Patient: sex M, age 67
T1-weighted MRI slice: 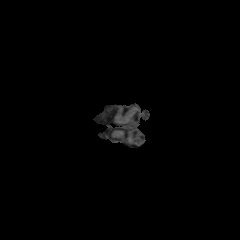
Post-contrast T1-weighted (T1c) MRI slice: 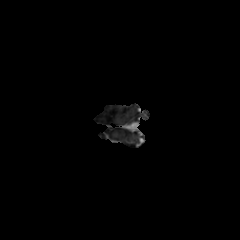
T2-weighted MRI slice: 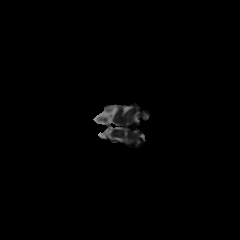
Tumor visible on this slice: no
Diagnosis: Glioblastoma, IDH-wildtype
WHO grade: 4